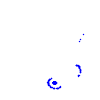
Particle: electron